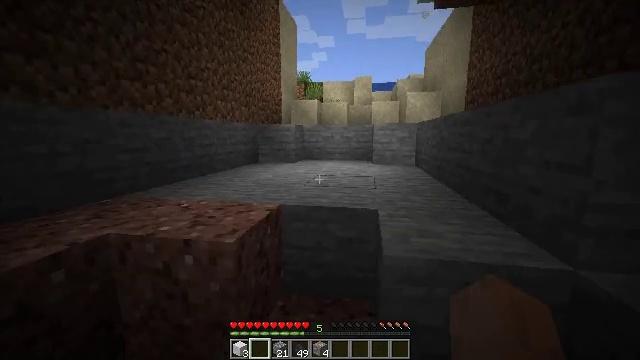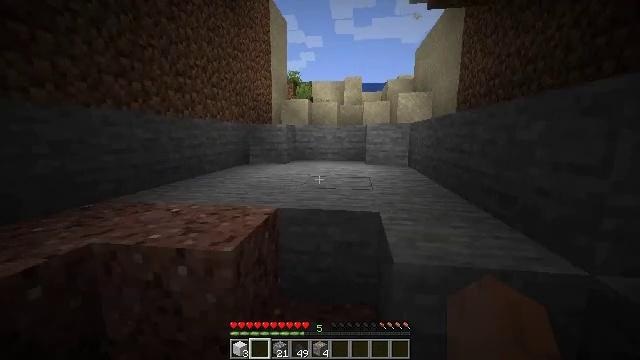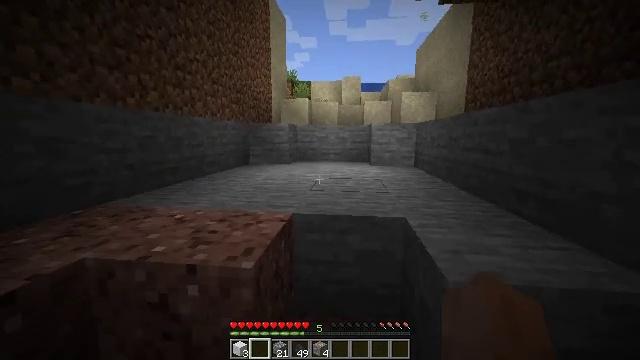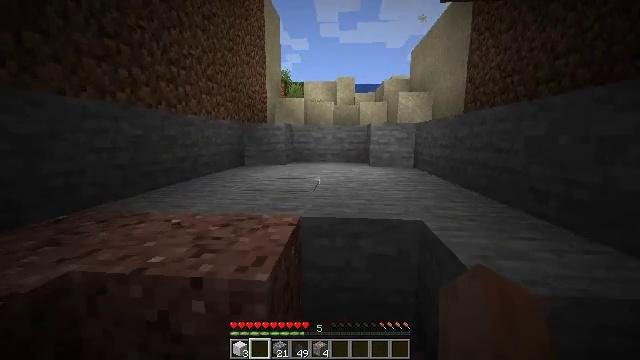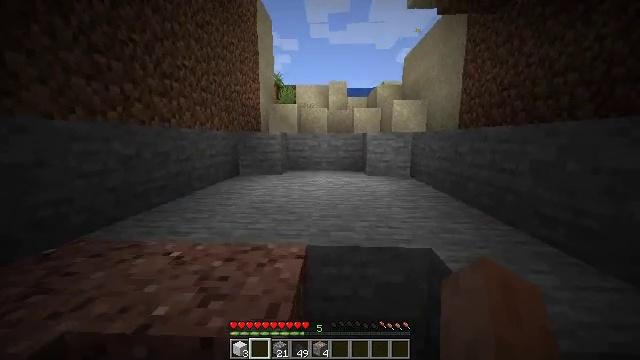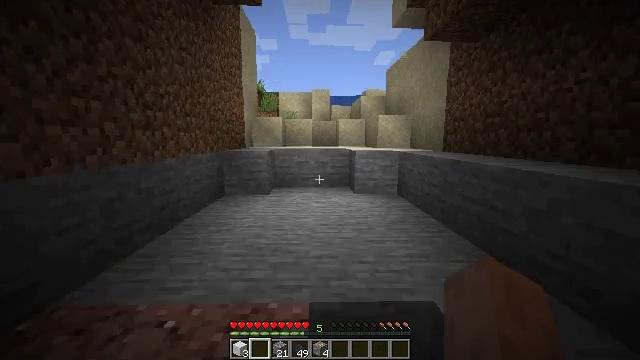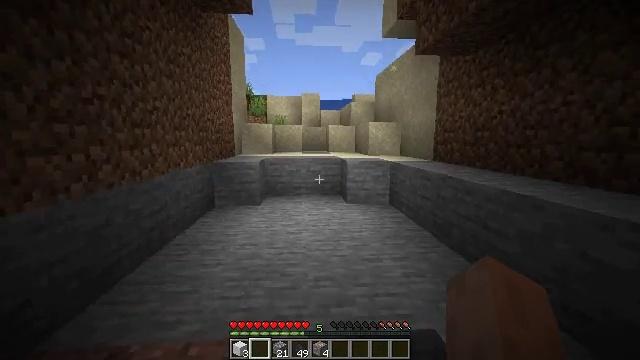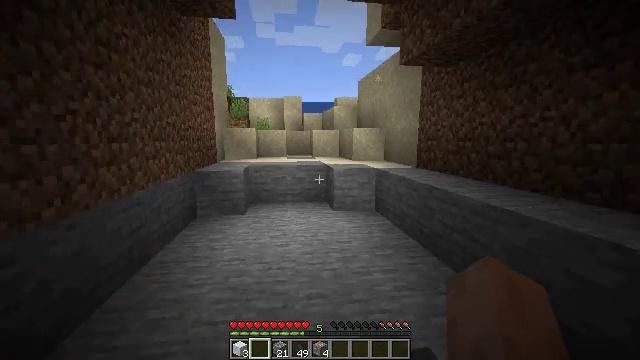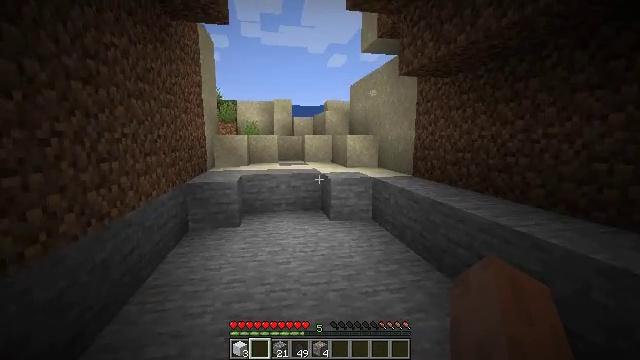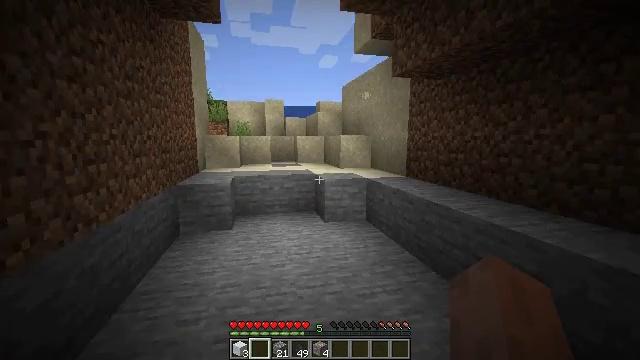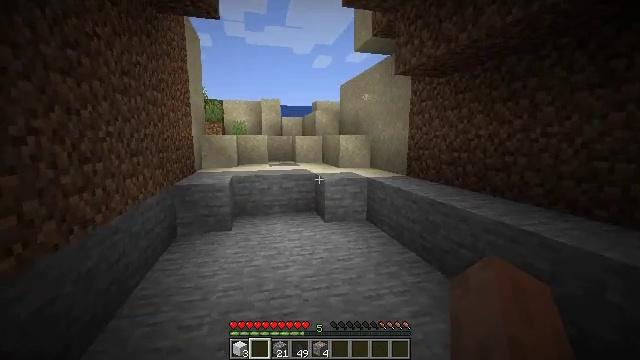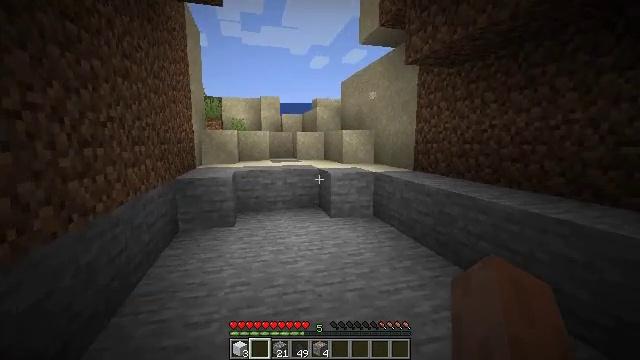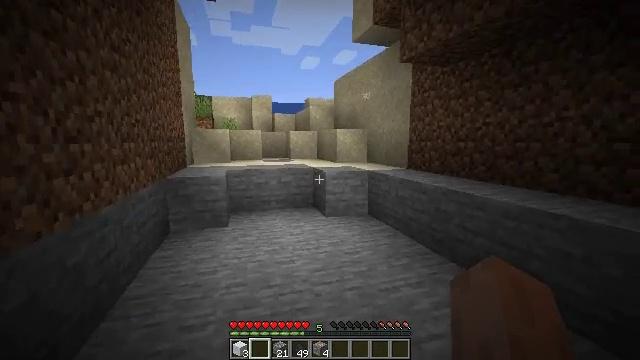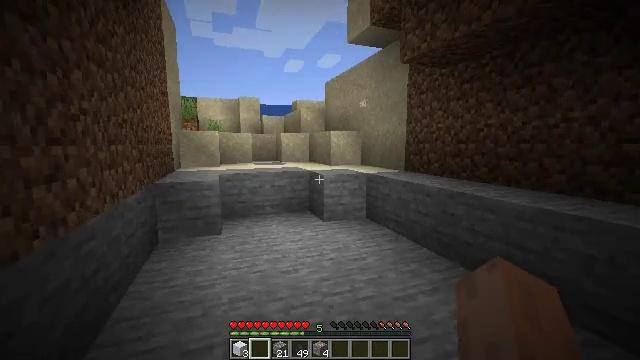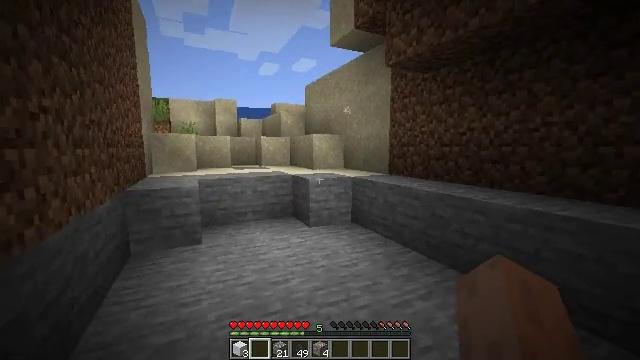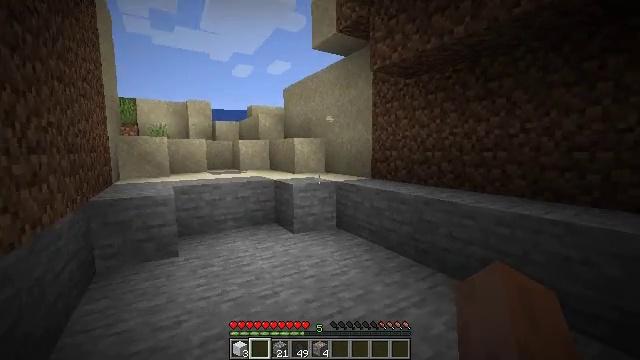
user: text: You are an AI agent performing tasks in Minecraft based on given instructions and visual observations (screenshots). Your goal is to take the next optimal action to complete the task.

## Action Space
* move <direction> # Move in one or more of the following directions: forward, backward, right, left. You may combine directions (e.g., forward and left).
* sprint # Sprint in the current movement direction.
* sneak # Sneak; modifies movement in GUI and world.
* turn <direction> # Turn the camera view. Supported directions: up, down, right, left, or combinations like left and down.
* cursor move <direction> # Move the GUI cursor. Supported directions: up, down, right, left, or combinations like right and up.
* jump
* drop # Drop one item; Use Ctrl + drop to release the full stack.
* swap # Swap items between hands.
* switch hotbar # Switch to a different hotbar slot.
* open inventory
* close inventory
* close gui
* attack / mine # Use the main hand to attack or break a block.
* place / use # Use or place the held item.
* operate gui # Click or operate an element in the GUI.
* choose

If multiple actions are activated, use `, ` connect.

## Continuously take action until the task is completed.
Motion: motion action
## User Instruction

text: Turn raw mutton into cooked mutton in the furnace.
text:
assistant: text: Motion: move forward and move left, turn right
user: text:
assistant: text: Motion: move forward and move left, turn right
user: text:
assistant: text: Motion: move forward and move left, turn right
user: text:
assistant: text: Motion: move forward and move left, turn right, jump
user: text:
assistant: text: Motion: move forward and move left, turn right, jump
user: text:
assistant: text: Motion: move forward and move left, turn right, jump
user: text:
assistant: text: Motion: move forward and move left, turn right, jump
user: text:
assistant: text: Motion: move forward and move left, turn right, jump
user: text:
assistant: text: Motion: move forward and move left, turn right, jump
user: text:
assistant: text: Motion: move forward and move left, turn right
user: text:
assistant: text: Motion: move forward and move left
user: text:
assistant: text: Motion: move forward and move left, turn right
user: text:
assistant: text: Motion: move forward and move left, turn right
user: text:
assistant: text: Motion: move forward and move left, turn right
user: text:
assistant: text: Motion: move forward and move left, turn right
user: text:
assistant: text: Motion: move forward and move left, turn right
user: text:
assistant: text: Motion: move forward and move left, turn right
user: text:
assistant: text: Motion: move forward and move left, turn right
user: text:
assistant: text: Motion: move forward and move left, turn right
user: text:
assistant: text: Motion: move forward and move left, turn right and up
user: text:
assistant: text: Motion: move left, turn right and up
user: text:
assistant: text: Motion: move left, turn right and up
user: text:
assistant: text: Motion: move left, turn right
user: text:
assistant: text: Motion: move left, turn right
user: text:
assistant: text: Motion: move left, turn right
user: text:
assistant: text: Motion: move left, turn right
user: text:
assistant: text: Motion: move left, turn right
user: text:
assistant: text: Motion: move back and move left, turn right and down
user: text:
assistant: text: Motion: move back and move left, turn right
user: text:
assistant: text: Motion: move back and move left, turn right